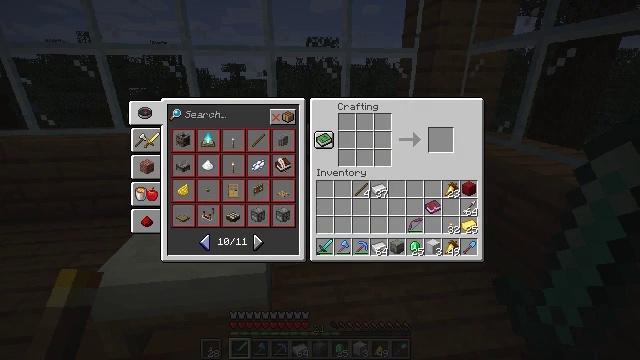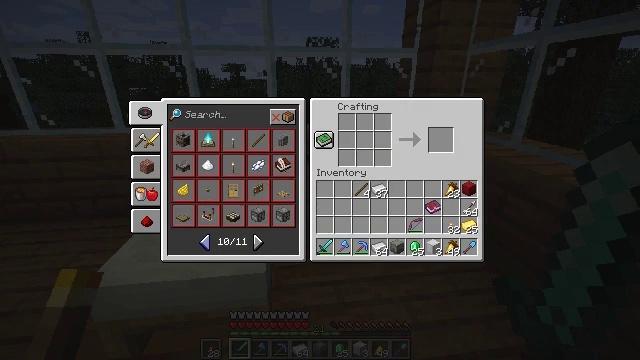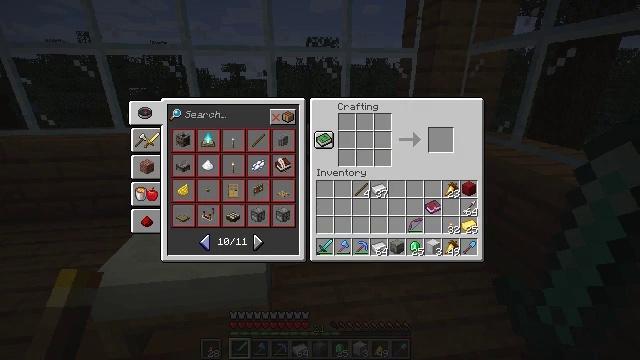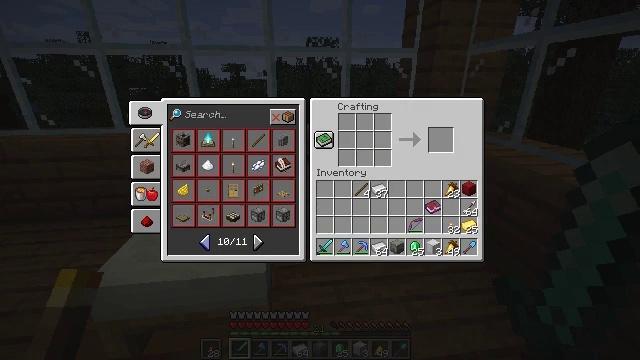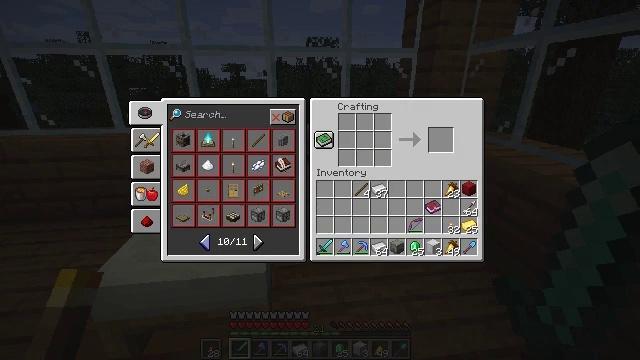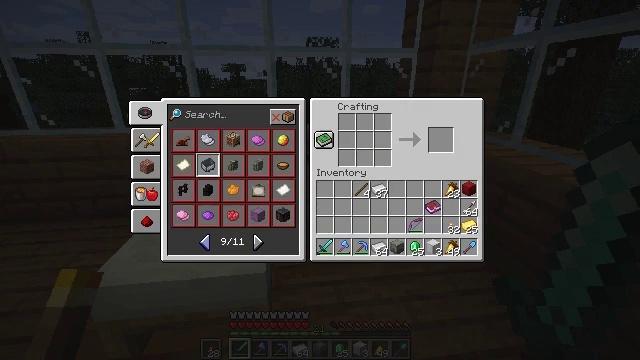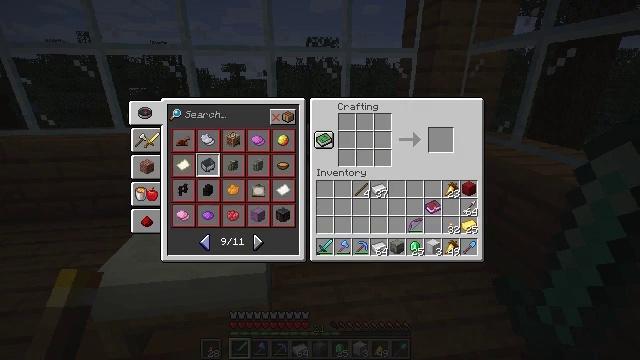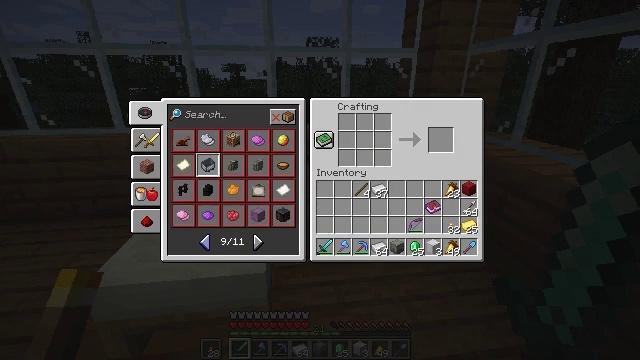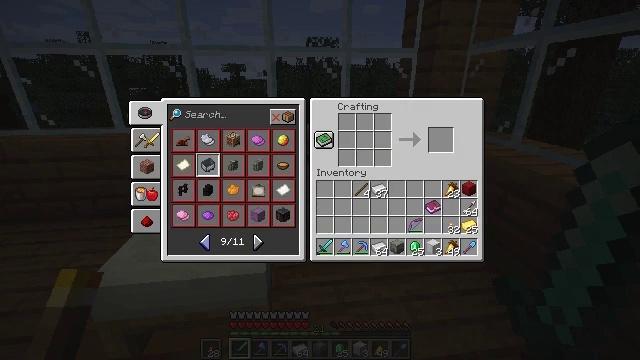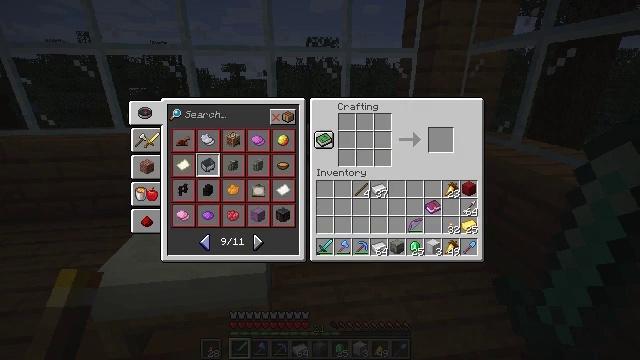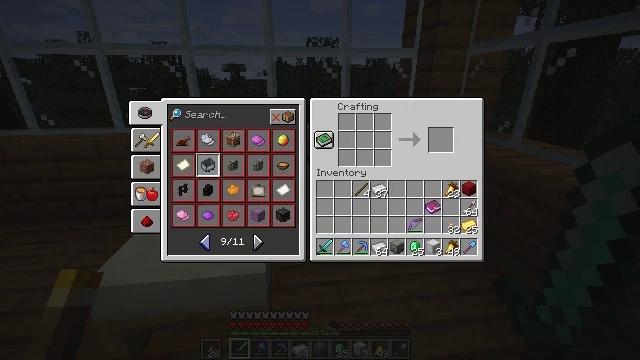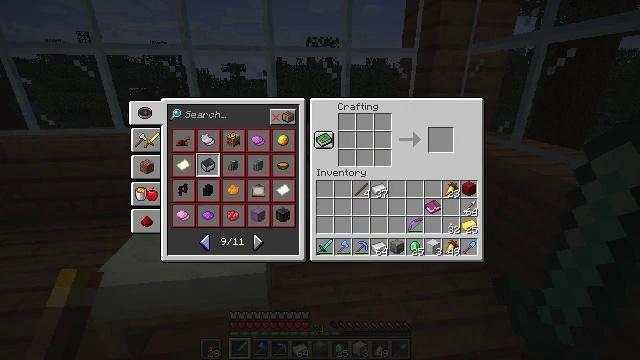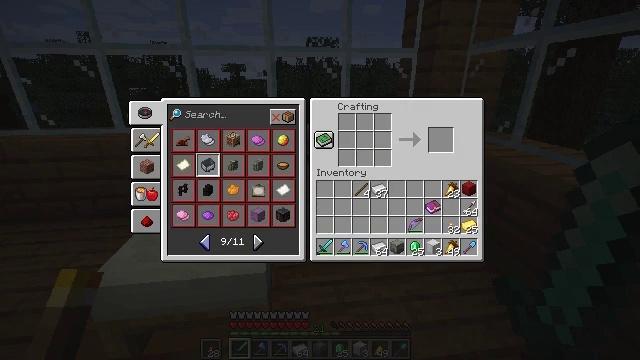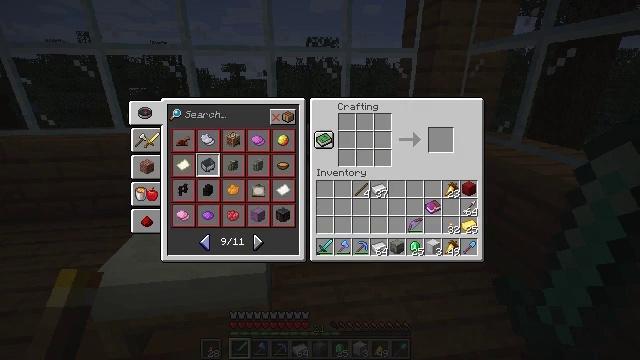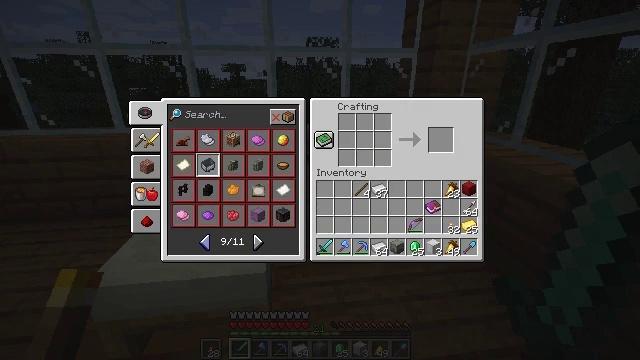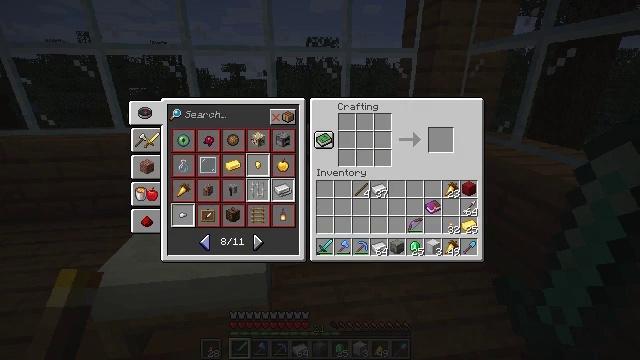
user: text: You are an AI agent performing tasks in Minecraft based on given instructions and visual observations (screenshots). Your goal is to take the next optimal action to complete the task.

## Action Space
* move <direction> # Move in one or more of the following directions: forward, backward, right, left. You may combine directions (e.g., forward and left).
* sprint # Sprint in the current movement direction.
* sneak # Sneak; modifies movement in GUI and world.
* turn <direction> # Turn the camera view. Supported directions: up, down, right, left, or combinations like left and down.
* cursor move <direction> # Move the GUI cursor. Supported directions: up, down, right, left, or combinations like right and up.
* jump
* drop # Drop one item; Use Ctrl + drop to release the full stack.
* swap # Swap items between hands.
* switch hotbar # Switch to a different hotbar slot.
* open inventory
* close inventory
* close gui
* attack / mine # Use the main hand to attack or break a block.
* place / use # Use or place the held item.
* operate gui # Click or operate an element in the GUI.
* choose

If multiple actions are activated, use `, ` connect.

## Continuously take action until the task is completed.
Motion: motion action
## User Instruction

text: Open the crafting table to craft an anvil.
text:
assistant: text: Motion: no_op
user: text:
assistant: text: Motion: no_op
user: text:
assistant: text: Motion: no_op
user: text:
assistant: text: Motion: no_op
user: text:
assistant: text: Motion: operate gui
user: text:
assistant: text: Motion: operate gui
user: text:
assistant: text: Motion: operate gui
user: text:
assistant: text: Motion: no_op
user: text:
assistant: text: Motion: no_op
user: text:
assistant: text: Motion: no_op
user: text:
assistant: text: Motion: no_op
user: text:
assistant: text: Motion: no_op
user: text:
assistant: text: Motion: no_op
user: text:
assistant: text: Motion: no_op
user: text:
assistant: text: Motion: operate gui
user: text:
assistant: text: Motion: operate gui
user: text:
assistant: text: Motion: operate gui
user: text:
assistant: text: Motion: no_op
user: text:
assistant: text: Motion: no_op
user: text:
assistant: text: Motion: no_op
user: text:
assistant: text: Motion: no_op
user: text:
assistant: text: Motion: no_op
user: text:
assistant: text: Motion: no_op
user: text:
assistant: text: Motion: no_op
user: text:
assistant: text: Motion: no_op
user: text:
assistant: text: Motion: no_op
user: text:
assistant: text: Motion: no_op
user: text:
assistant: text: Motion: no_op
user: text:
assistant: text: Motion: no_op
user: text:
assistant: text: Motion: no_op